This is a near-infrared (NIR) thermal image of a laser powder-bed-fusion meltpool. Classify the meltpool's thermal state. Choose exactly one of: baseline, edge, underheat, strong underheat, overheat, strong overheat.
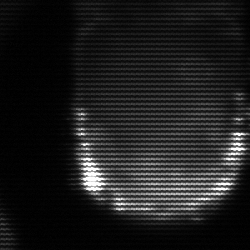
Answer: baseline